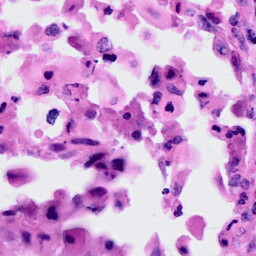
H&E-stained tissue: Cervix